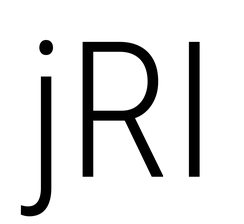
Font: Roboto_Condensed_Light